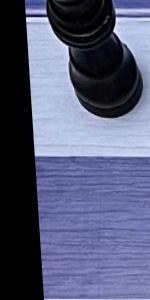
Label: Empty